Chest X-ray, PA view. Patient: 49 years old, sex F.
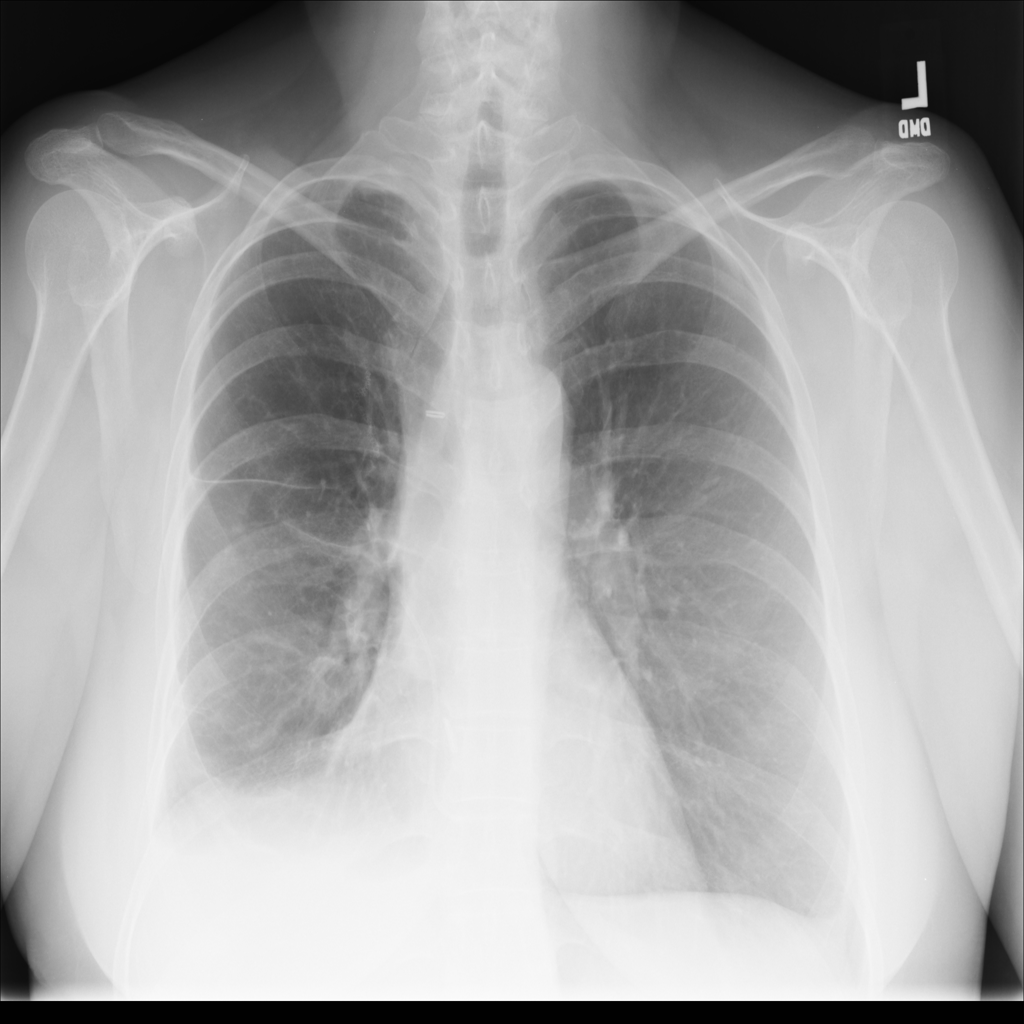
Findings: No Finding